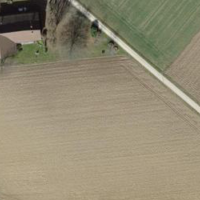
EUNIS habitat code: 52
Species observed at this site:
Fagus sylvatica